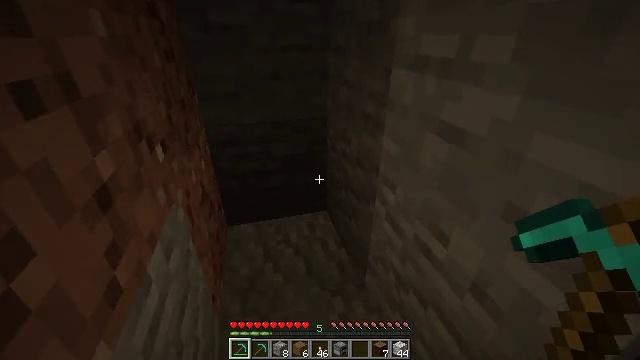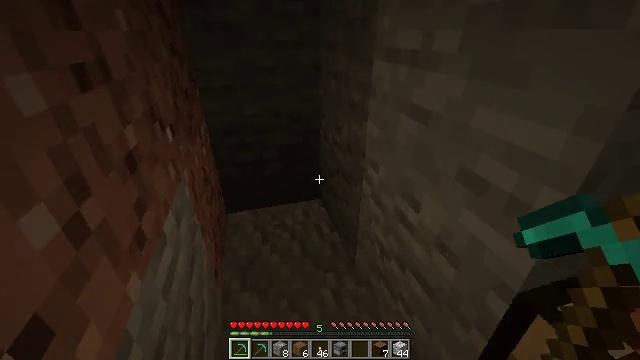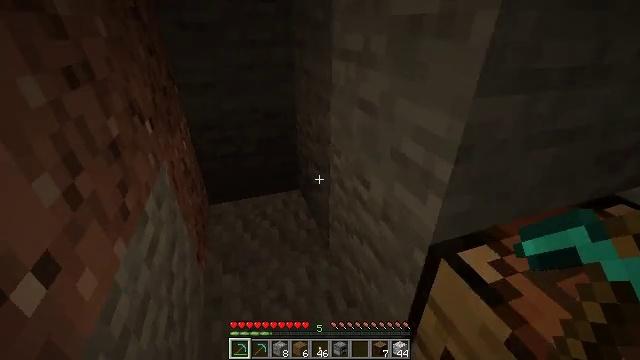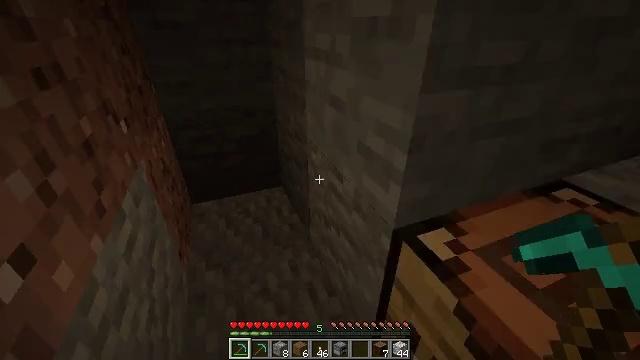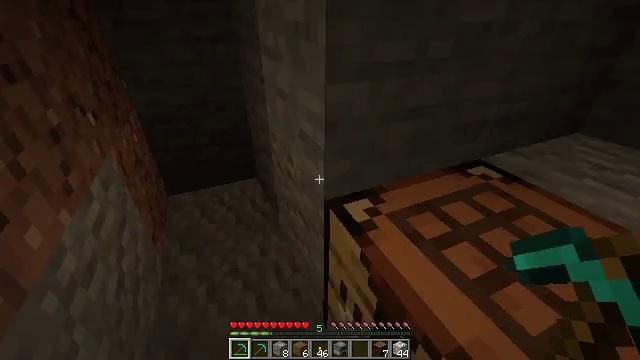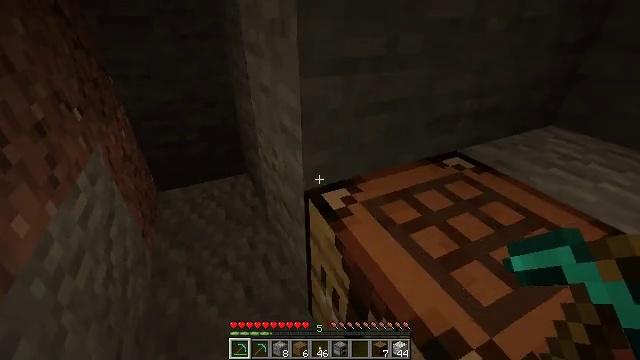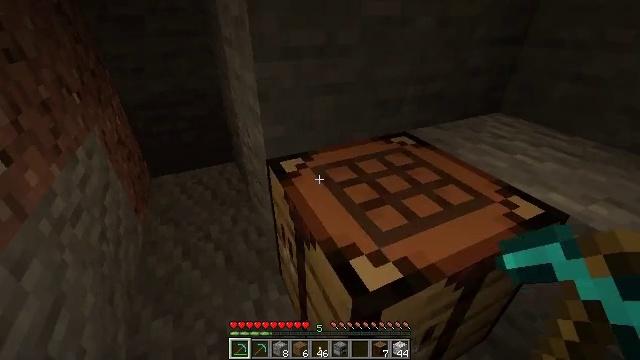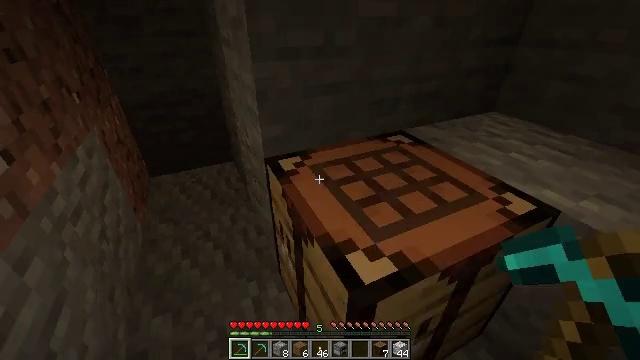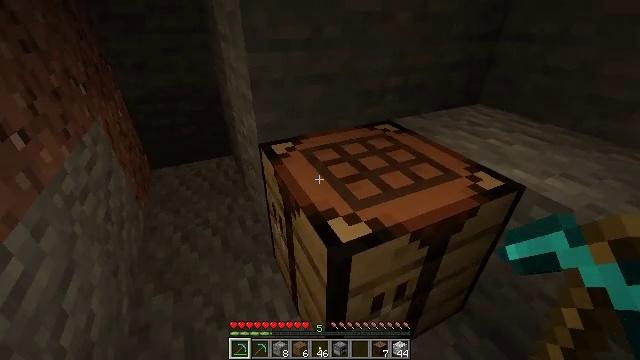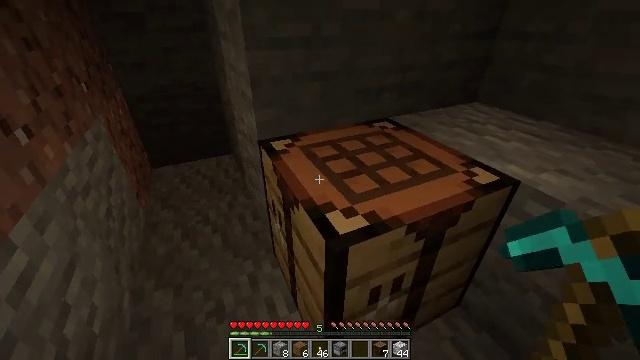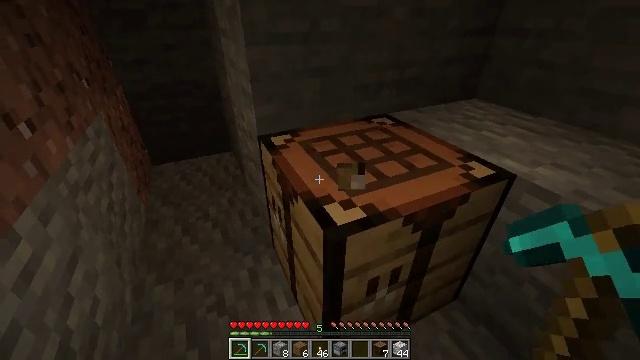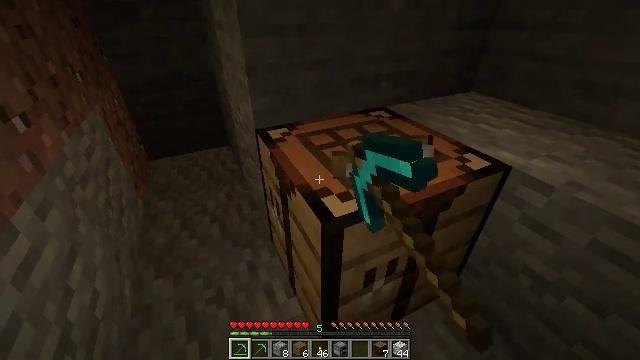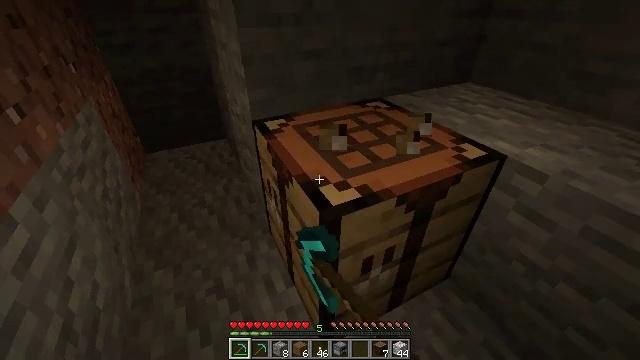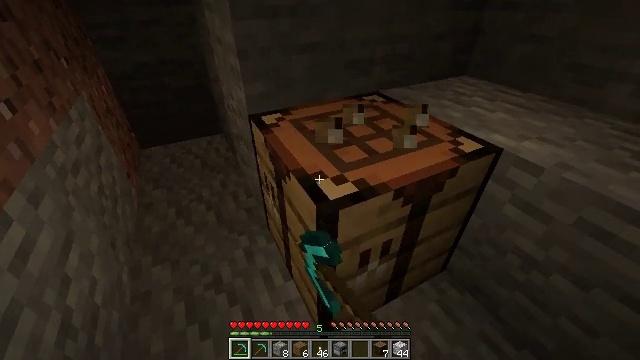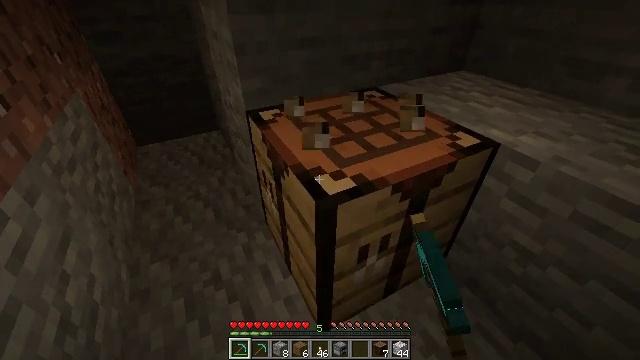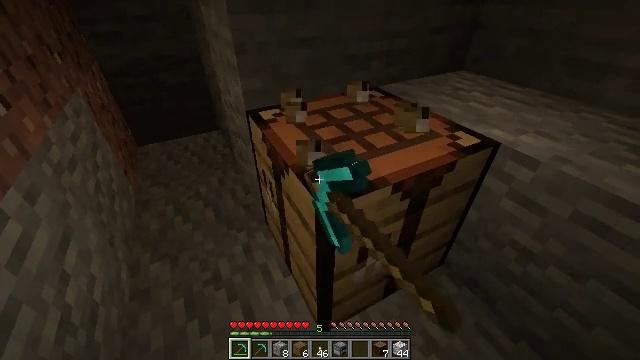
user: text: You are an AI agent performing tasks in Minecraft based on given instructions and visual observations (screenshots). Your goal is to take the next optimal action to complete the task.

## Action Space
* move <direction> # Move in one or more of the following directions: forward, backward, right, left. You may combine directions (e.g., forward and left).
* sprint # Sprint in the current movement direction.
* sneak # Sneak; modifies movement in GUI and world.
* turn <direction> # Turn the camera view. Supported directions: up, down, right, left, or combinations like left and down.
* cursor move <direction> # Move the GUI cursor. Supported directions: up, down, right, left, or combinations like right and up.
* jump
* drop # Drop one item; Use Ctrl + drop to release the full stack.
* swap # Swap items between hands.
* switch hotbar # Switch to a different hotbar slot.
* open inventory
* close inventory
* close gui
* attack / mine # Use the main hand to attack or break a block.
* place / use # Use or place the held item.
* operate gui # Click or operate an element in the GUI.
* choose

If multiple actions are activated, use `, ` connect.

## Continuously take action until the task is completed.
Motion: motion action
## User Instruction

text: Attack the crafting table to break it.
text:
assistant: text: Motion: move back and move right
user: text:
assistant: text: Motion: move back and move right, turn right
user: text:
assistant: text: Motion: move back and move right, turn right
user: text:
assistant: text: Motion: move back and move right, turn right
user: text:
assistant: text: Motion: move back and move right, turn right
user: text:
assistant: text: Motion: move back
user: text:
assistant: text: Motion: no_op
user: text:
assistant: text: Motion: no_op
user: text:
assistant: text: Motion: no_op
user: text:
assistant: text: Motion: attack / mine
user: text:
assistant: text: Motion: turn down, attack / mine
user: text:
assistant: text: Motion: turn down, attack / mine
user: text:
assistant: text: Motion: turn down, attack / mine
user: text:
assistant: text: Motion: attack / mine
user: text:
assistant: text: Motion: attack / mine
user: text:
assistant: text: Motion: attack / mine
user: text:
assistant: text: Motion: attack / mine
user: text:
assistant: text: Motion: attack / mine
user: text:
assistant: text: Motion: attack / mine
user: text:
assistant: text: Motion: attack / mine
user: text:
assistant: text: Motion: attack / mine
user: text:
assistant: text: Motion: attack / mine
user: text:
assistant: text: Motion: attack / mine
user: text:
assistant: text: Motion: attack / mine
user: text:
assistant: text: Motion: attack / mine
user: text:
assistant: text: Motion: attack / mine
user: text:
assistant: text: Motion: attack / mine
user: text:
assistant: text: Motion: attack / mine
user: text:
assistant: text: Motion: move right, attack / mine
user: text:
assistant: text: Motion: move right, attack / mine